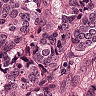
Metastatic tissue present: yes